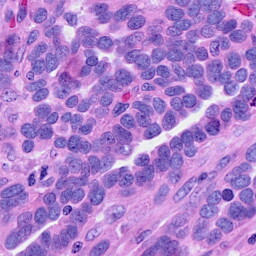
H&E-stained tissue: Ovarian